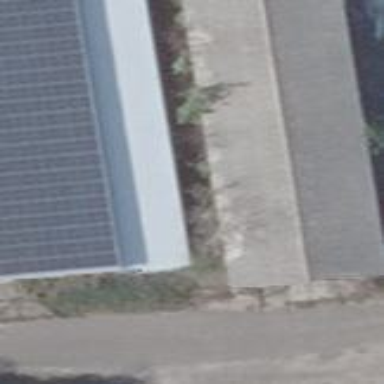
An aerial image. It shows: Gabled roof of grey-colored farm auxiliary building with its roof oriented along the structure.